三年级 · 度量几何学
面是社区校园路线图。(9 分)

(1)从小明家到学校比从小芳家到学校远多少米?

(2)从学校到小军家比到小明家近多少米?

(3)从小芳家经过学校再到小军家共有多少米?
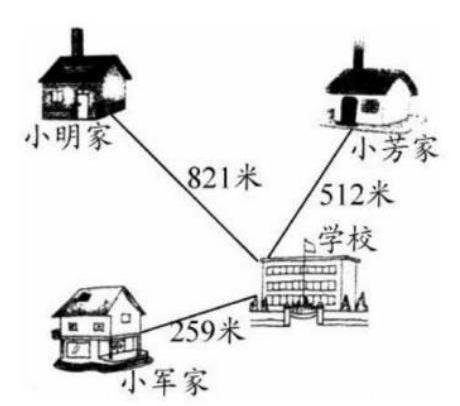
答案: 解（1）821-512=309米 （2）821-259=562米 （3）512+259=771米